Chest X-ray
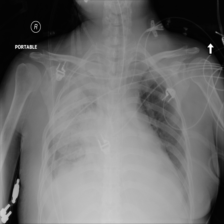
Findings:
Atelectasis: negative
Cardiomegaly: negative
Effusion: negative
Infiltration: negative
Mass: negative
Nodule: negative
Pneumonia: negative
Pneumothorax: negative
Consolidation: negative
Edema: negative
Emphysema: negative
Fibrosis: negative
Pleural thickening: negative
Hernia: negative